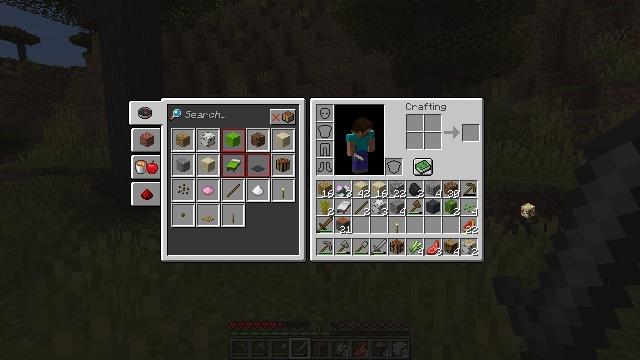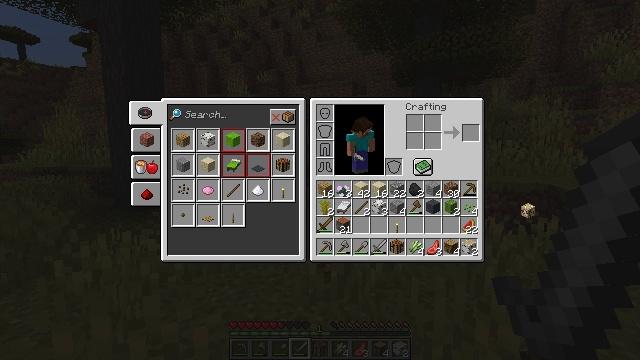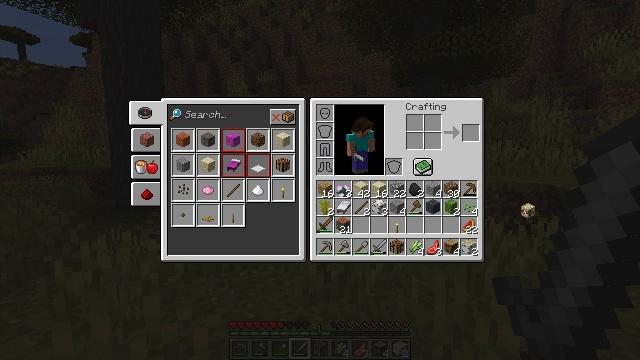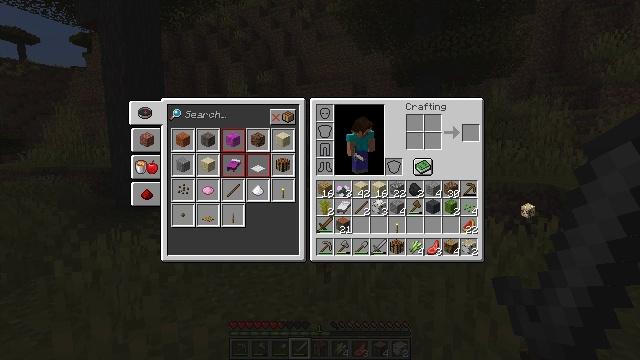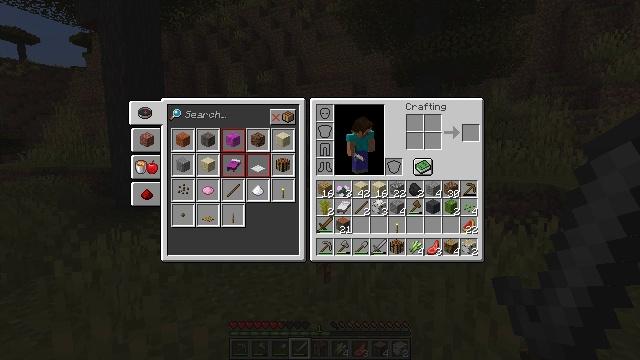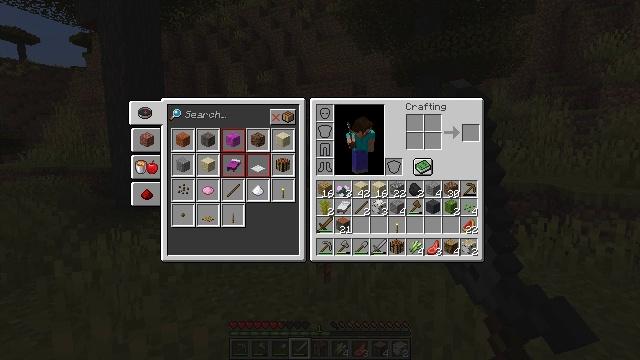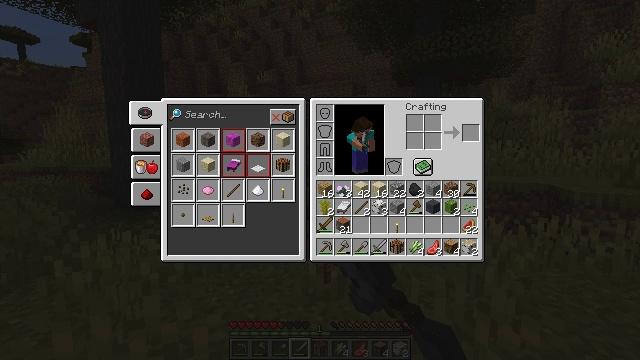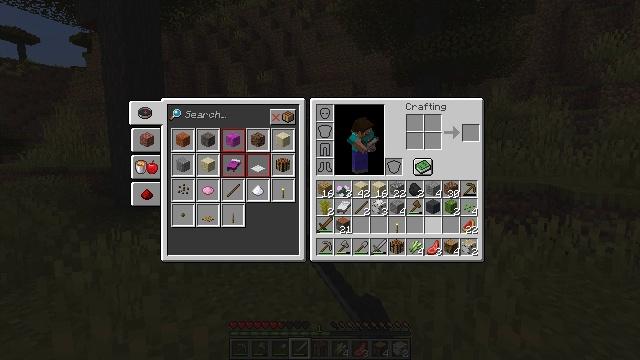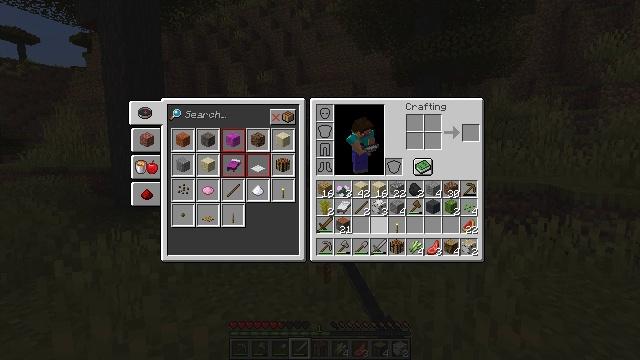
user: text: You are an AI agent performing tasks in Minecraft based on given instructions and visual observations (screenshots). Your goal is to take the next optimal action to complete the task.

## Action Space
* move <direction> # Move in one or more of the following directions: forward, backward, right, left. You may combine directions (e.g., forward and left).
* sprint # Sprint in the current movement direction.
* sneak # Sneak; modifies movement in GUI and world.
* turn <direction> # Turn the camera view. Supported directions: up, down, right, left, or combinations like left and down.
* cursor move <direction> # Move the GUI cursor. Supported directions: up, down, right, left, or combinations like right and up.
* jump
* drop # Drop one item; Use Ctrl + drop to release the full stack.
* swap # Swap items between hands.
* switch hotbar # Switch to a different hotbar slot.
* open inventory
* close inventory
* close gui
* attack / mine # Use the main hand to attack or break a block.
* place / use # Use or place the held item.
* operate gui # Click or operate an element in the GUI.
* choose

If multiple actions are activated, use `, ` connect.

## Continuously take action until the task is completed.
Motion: motion action
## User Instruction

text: Remove a fletching table from the inventory.
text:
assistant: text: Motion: no_op
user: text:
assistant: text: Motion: operate gui
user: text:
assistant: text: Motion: operate gui
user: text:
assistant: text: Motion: no_op
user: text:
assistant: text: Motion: no_op
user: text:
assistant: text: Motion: cursor move left and down
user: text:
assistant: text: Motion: cursor move left
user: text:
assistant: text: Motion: cursor move left and down
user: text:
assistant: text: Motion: no_op